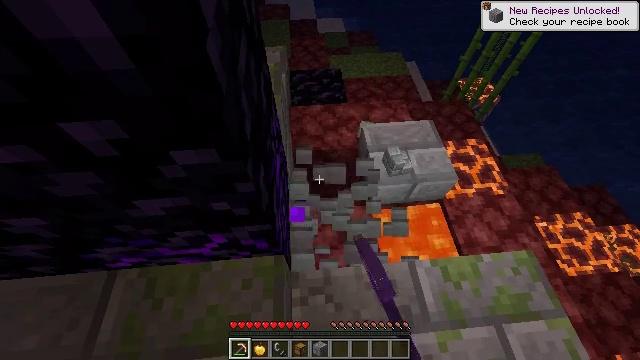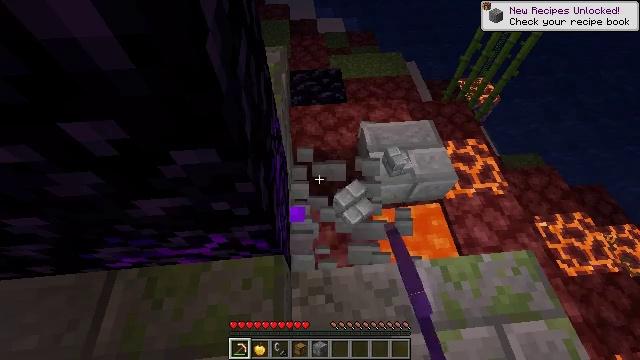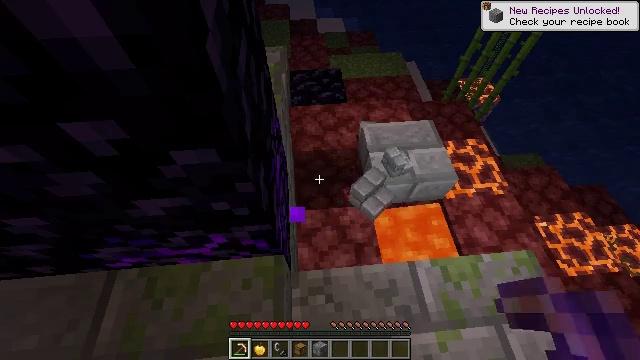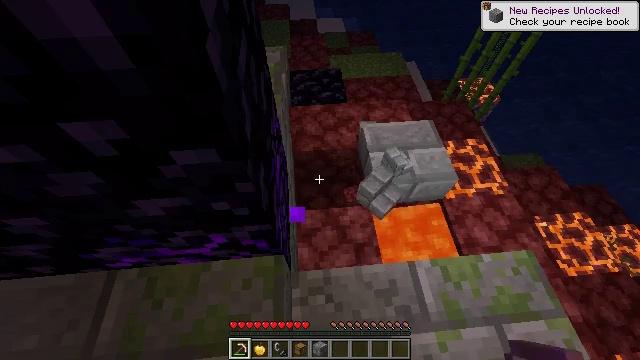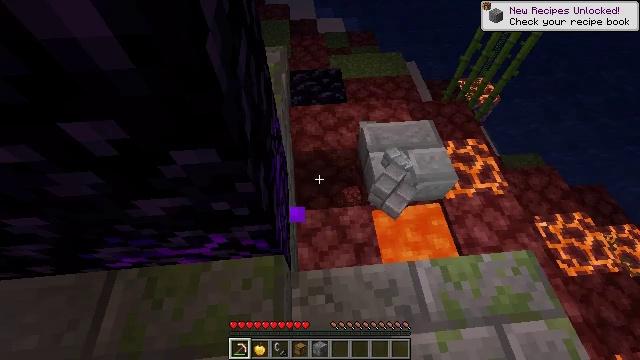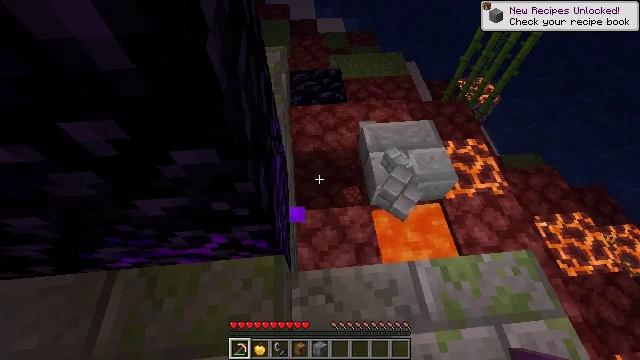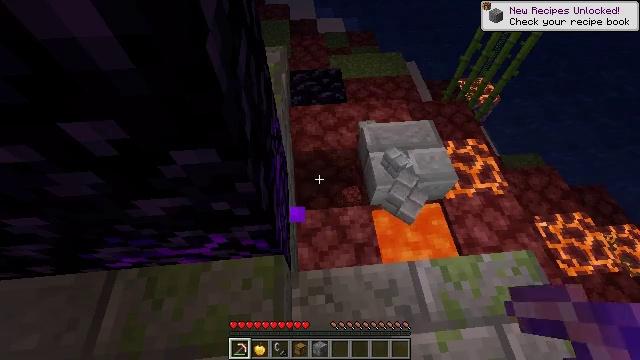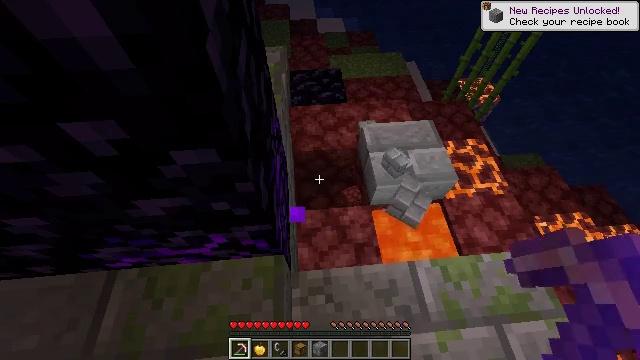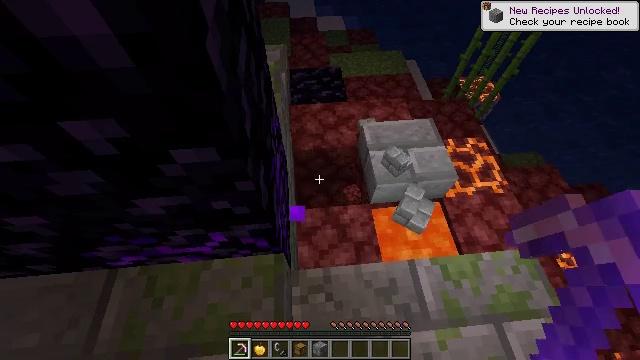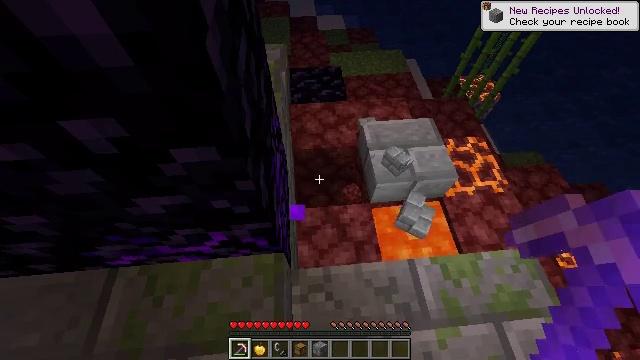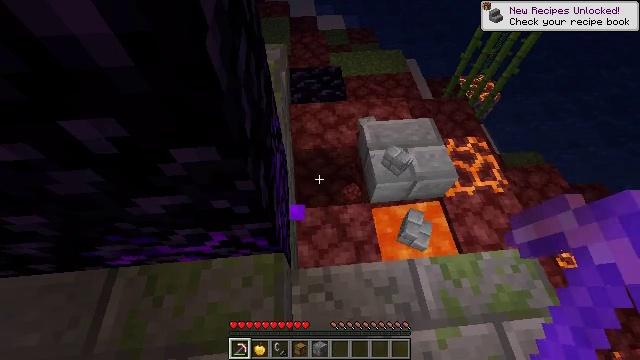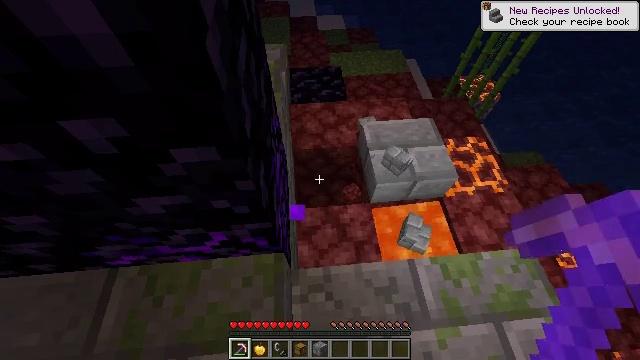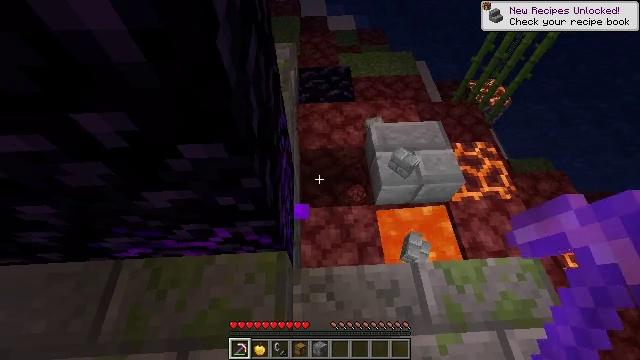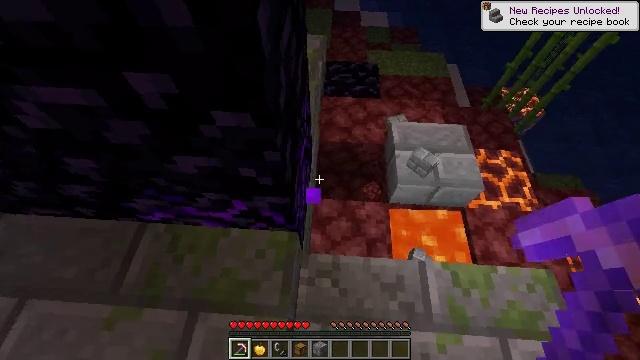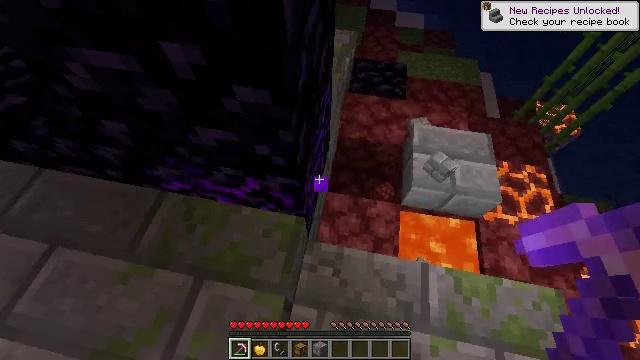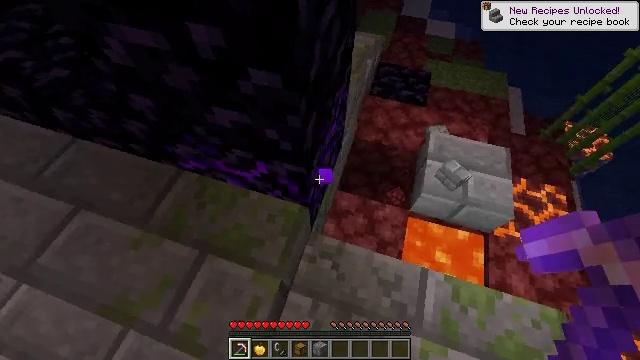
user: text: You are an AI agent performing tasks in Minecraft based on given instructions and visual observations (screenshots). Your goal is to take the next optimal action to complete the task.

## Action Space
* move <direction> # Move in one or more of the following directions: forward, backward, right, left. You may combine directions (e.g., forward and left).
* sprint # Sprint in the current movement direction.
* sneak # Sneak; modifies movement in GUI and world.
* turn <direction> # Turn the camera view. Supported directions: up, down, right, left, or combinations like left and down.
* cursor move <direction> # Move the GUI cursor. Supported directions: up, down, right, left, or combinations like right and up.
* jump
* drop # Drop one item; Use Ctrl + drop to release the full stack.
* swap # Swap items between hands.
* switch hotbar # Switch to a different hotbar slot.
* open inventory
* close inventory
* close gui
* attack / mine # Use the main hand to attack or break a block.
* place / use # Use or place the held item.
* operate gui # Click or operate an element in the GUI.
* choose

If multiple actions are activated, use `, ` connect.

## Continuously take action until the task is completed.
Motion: motion action
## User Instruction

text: Remove the mossy stone brick slab from its place.
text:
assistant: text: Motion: attack / mine
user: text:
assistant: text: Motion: attack / mine
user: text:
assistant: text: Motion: attack / mine
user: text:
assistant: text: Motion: attack / mine
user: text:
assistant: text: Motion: no_op
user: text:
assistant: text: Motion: no_op
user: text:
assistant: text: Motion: no_op
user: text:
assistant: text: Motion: no_op
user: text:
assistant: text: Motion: no_op
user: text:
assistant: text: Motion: no_op
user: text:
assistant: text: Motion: no_op
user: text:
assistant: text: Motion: turn left
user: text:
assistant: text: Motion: move back, turn left
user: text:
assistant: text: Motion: move back and move right, turn left
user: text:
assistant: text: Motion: move back and move right, turn left
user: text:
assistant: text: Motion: move back and move right, turn left
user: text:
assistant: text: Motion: turn left
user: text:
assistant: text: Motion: turn left and up
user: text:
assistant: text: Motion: turn left and up
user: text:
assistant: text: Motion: turn left
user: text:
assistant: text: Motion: turn left
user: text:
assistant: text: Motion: no_op
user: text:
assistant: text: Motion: turn up
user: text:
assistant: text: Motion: turn left and up
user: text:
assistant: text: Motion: turn up
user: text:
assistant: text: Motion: no_op
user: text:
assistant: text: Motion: attack / mine
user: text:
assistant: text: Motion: attack / mine
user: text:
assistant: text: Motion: attack / mine
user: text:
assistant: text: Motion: attack / mine